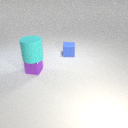
large cyan rubber cylinder above small purple metal cube